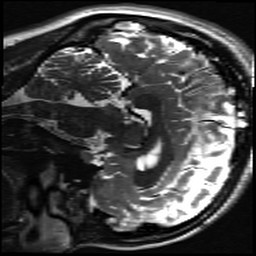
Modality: inplaneT2
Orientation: sagittal